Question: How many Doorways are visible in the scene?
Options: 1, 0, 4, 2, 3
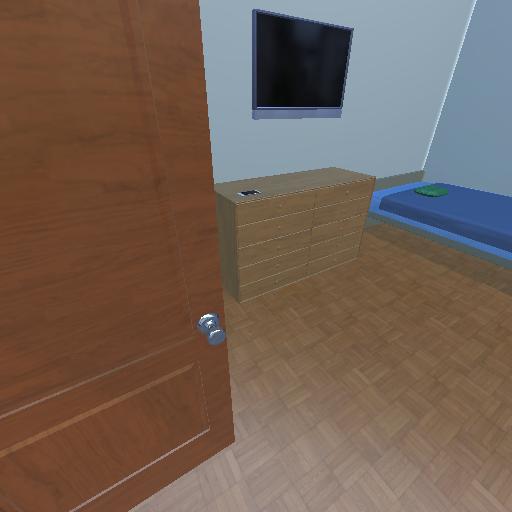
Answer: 1